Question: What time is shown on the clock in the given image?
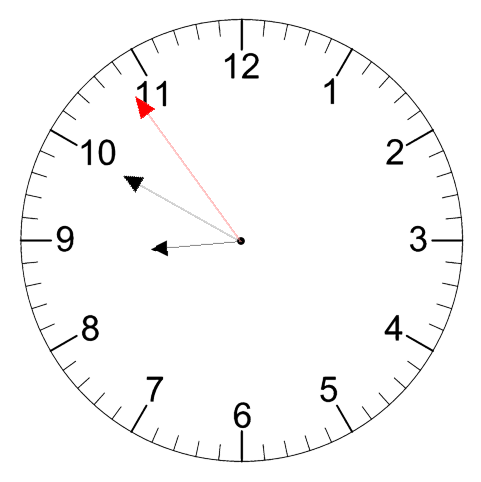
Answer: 08:49:54